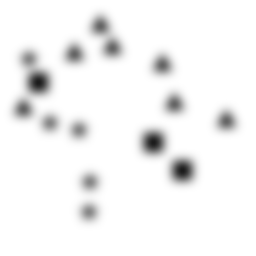
Squares: 3
Triangles: 7
Stars: 5
Total shapes: 15